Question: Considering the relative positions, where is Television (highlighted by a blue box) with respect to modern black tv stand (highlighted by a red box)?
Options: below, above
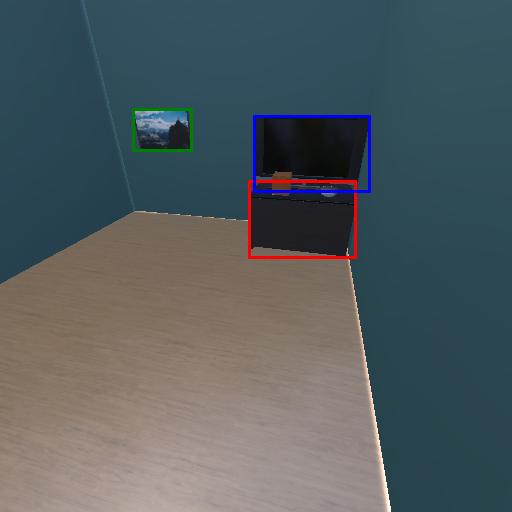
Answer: below